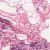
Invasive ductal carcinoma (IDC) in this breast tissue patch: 0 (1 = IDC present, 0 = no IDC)